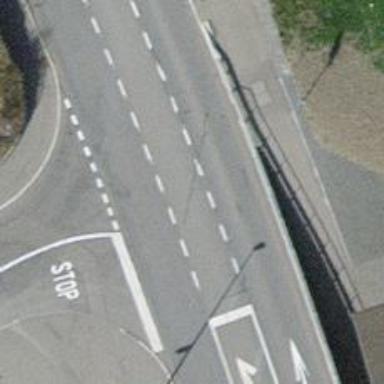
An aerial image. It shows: Asphalt road with primary importance. There are sidewalks on both sides and dedicated lane for cycling on both sides as well.